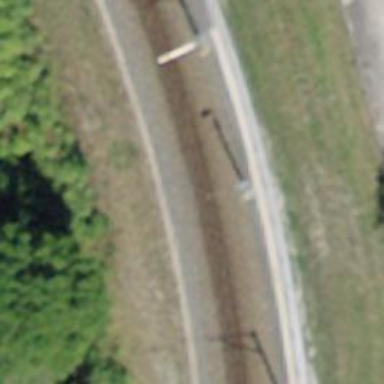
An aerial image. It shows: Catenary mast for power lines.